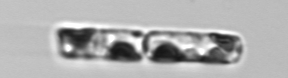
Label: Guinardia_delicatula